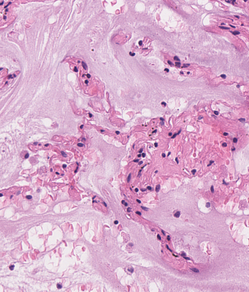
Tumor epithelial tissue: no
Tumor-associated stroma tissue: no
Normal tissue: yes